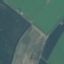
Label: AnnualCrop